Question: I have a Sales table consists of Date, Customer and Product columns. I want to segregate the data into two parts, New and Renew order. Each customer can order many types of products and each new product ordered by the customer will be state as New and if the same customer order the same product days or months later, it will be state as Renew.
Here is my sample data and column that I want to create:

So far I created a column by merging Customer and Product into one column to make it unique and got stuck to sort it by date. Or is there any other way that will make this easier? Thank you.
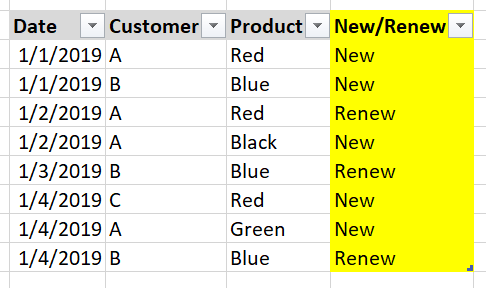
Answer: I've found a way. Here's what I did. I combined Customer and Product so it became unique and created a calculated column like this:
'''
New/Renew =
VAR counta =
CALCULATE (
COUNTROWS ( 'Sales' ),
FILTER (
ALLEXCEPT ( 'Sales', 'Sales'[CustomerXProduct] ),
'Sales'[Date] < EARLIER ( 'Sales'[Date] )
)
)
RETURN
IF ( counta = 0, "New", "Renew" )
'''